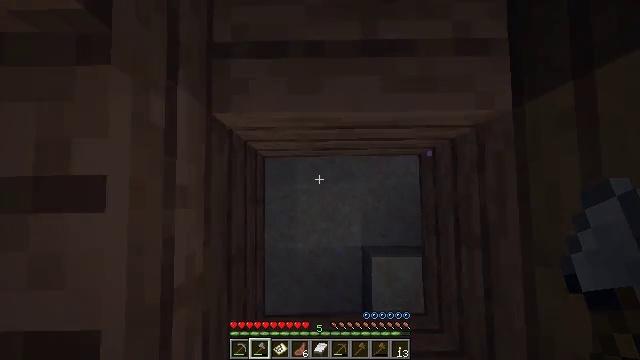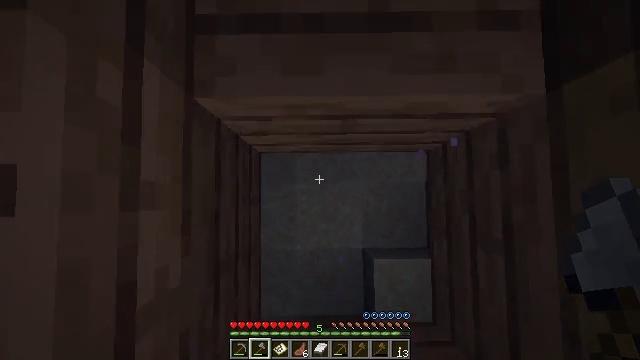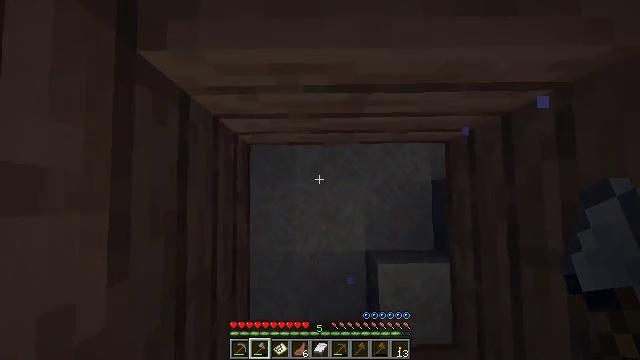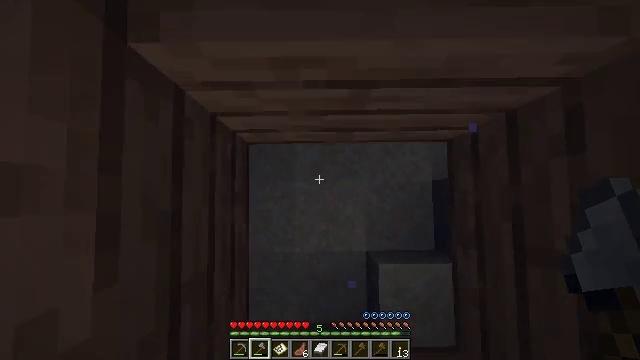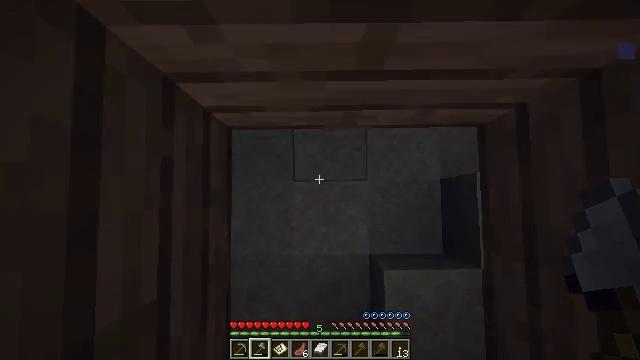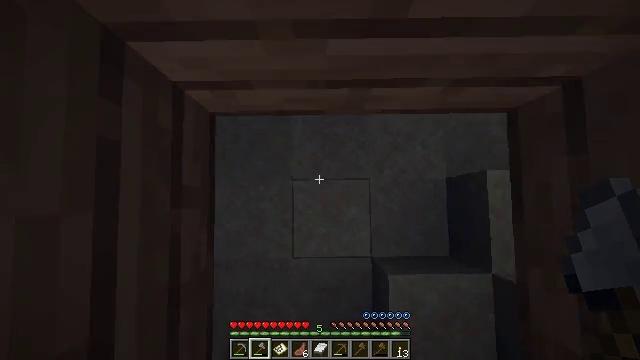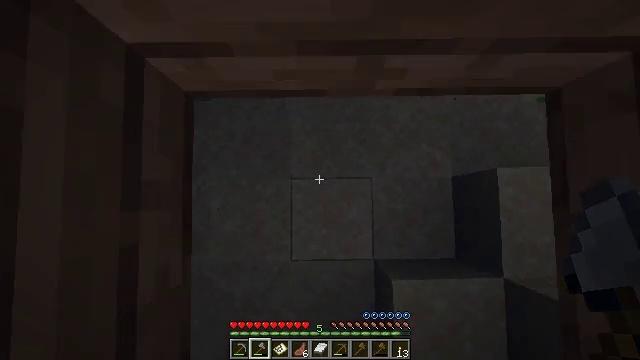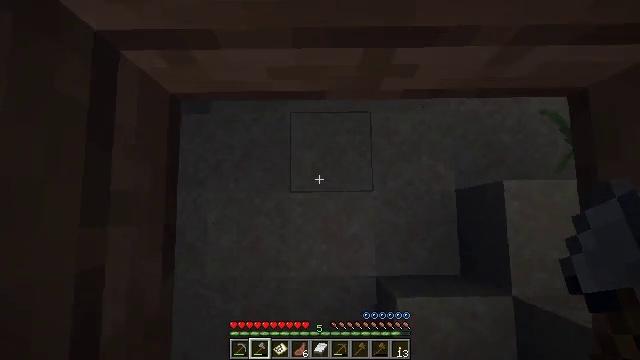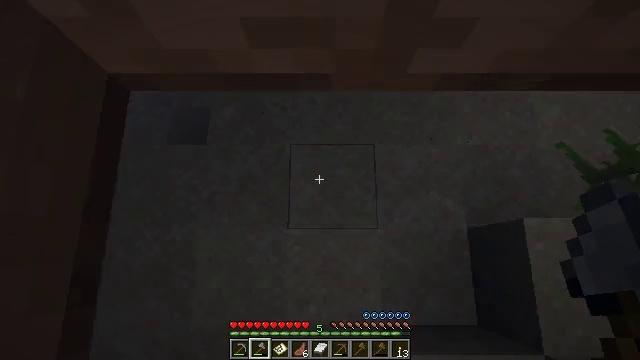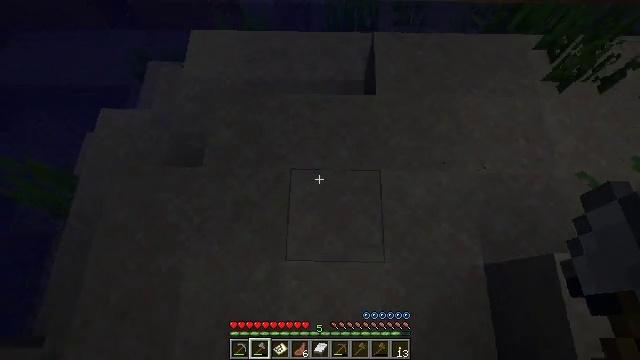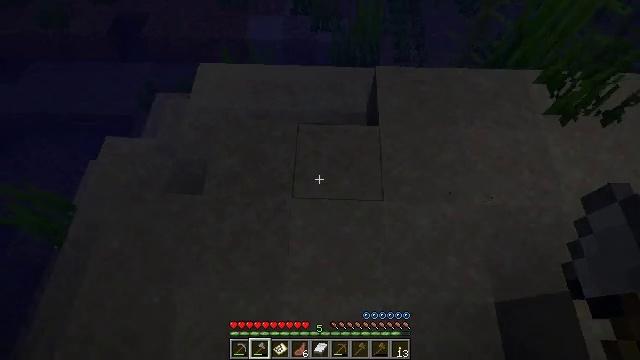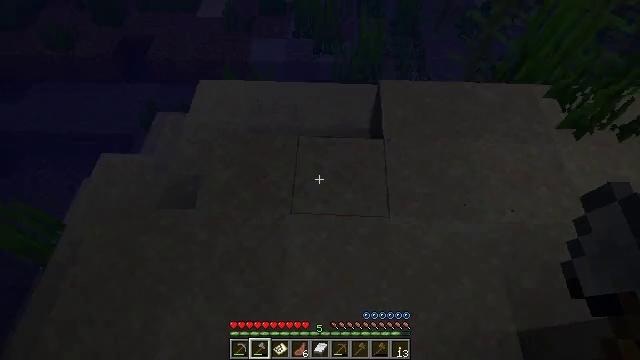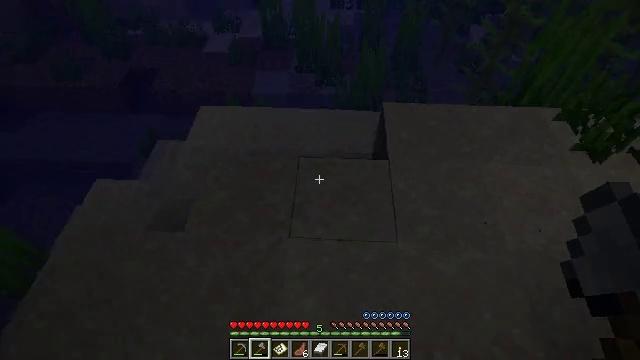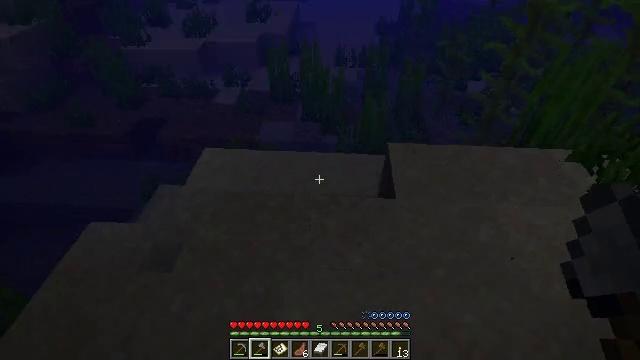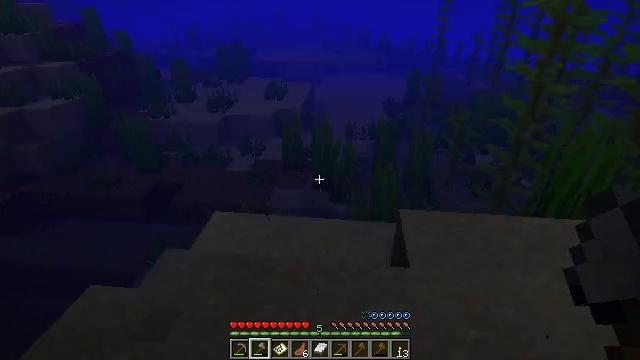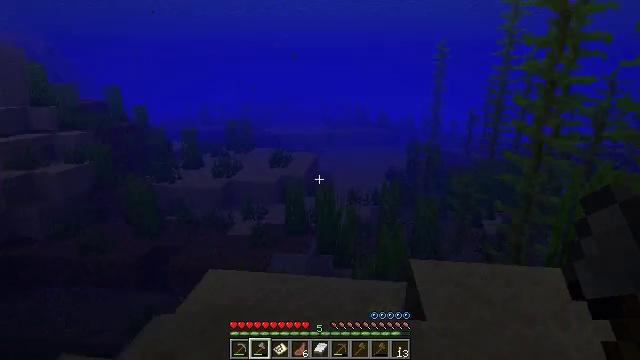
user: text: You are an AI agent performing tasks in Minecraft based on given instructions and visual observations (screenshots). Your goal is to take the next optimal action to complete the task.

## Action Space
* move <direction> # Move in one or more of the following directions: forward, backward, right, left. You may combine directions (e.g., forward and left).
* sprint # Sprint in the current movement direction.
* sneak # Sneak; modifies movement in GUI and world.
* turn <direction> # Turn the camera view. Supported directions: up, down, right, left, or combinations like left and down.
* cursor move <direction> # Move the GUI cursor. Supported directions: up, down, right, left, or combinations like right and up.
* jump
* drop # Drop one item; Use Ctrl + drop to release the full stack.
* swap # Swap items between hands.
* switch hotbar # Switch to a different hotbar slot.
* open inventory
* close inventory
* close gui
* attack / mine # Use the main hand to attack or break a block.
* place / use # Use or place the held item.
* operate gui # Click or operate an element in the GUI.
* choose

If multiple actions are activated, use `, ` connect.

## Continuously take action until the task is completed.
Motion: motion action
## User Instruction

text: Gather jungle planks for building.
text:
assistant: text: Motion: sneak
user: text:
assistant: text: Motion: sneak
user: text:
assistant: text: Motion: sneak
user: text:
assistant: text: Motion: sneak
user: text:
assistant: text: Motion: sneak
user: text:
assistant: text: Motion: sneak
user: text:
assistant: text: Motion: sneak, turn up
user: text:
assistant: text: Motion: sneak, turn up
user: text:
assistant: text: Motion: sneak, turn left and up
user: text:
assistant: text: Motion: sneak, turn up
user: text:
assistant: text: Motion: sneak, turn up
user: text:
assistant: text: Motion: sneak, turn up
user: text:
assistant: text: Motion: sneak, turn up
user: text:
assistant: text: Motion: move forward, sneak, turn left and up
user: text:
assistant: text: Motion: move forward, sneak, turn up
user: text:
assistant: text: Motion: move forward, sneak, turn right and up
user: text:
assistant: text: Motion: move forward, sneak, turn up
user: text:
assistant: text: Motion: move forward, turn up
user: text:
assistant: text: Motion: move forward, turn up
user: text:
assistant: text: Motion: move forward
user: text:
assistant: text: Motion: turn left and up
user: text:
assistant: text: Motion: turn left and up
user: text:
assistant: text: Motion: turn up
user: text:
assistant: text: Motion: turn up
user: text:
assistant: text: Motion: turn right and up
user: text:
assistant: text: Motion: turn right and up
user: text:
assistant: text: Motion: turn right and up
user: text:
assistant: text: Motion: turn right and up
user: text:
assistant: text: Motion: no_op
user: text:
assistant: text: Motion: turn right and down